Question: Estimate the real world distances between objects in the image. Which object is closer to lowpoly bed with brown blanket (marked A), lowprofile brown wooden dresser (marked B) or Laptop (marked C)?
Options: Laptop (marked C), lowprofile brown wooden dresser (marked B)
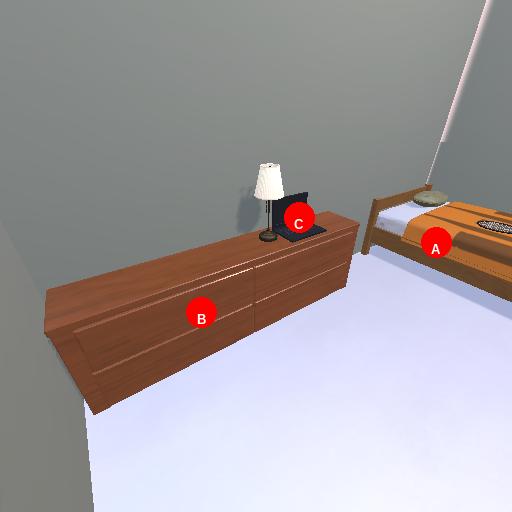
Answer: Laptop (marked C)